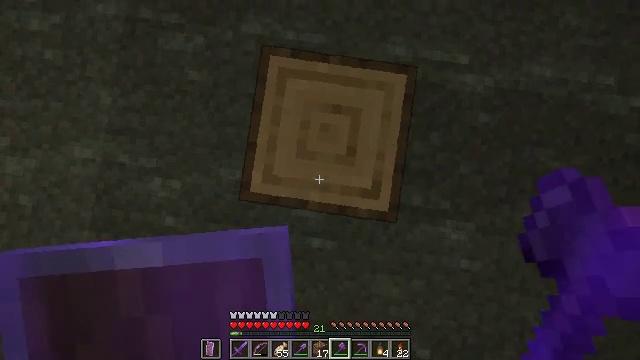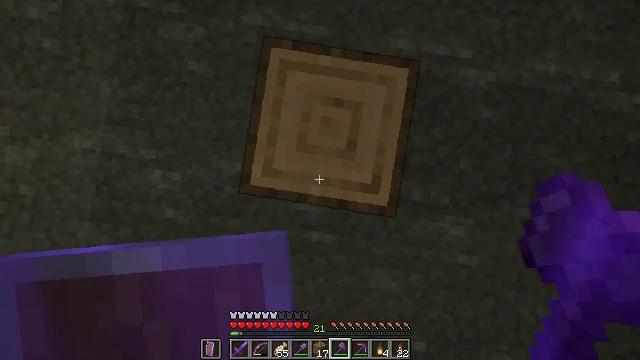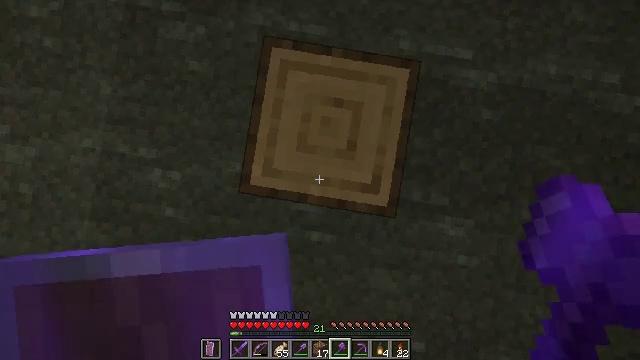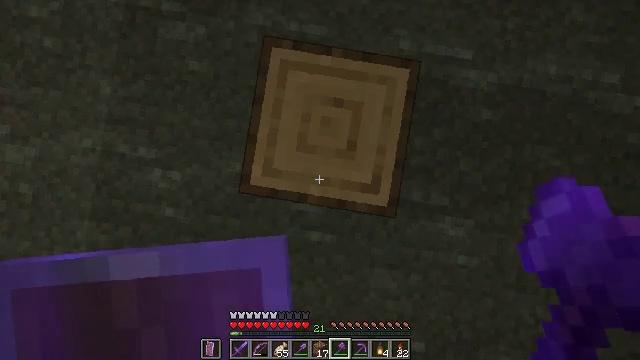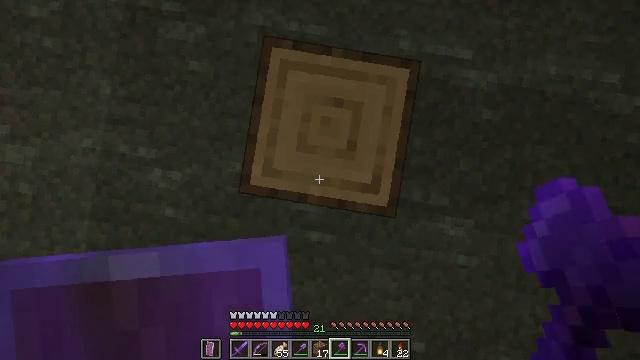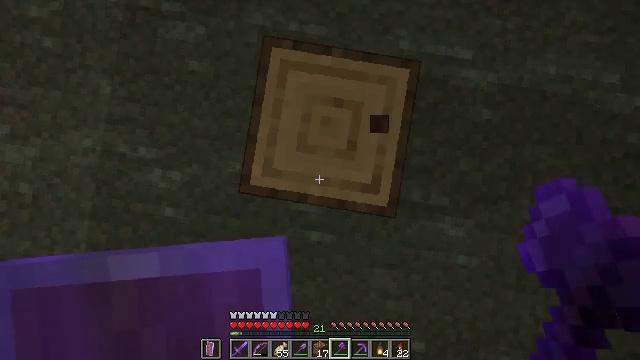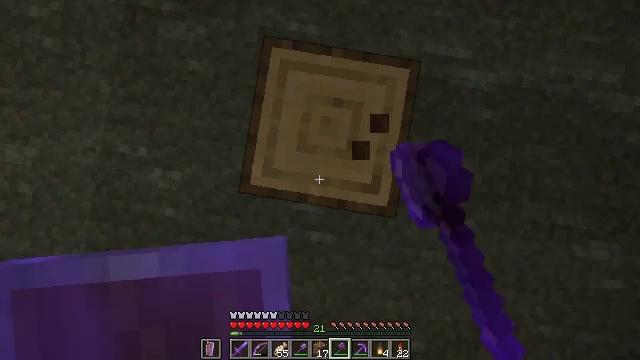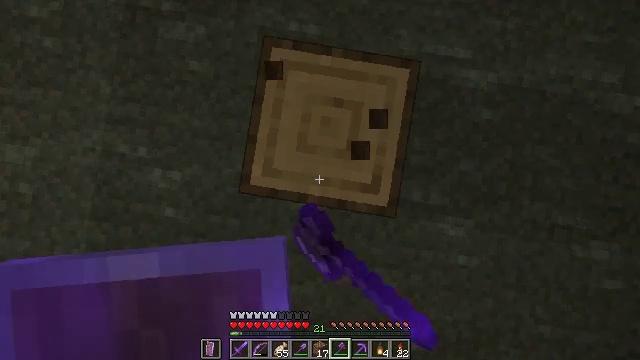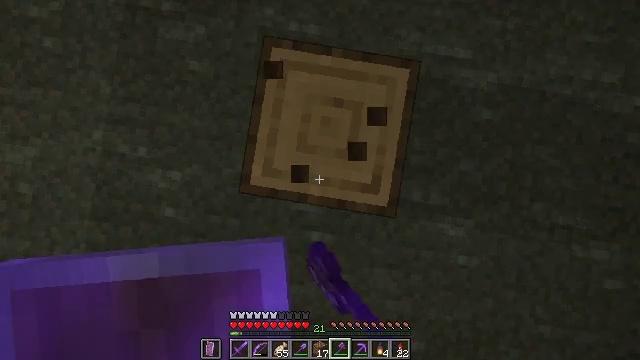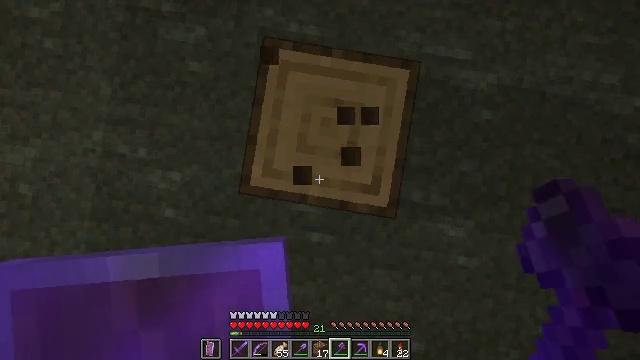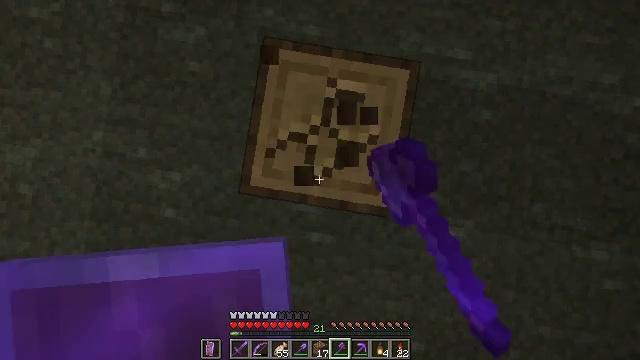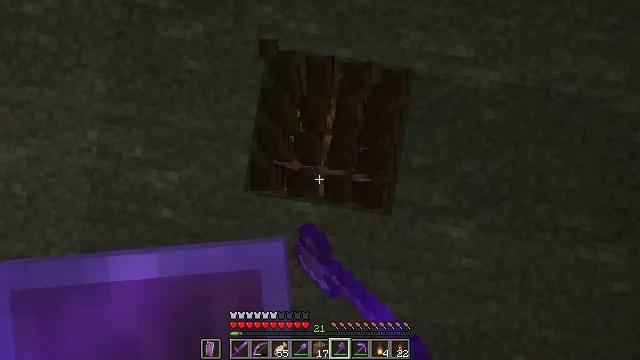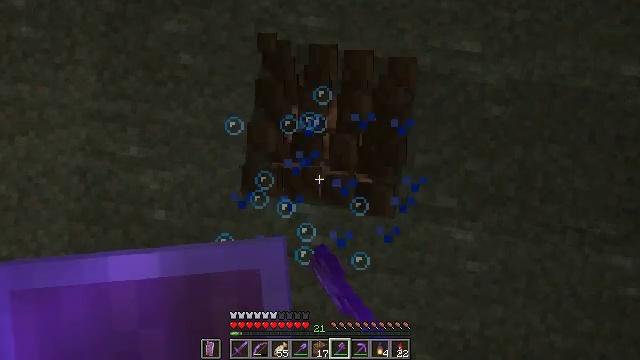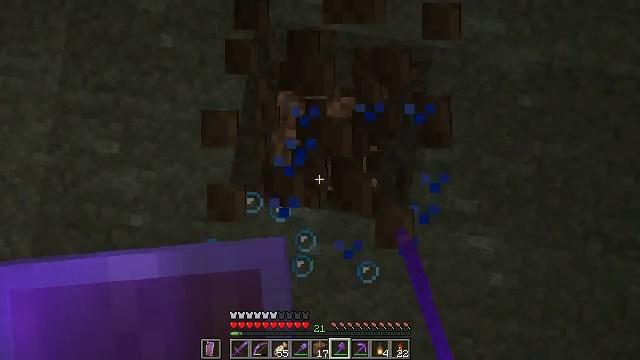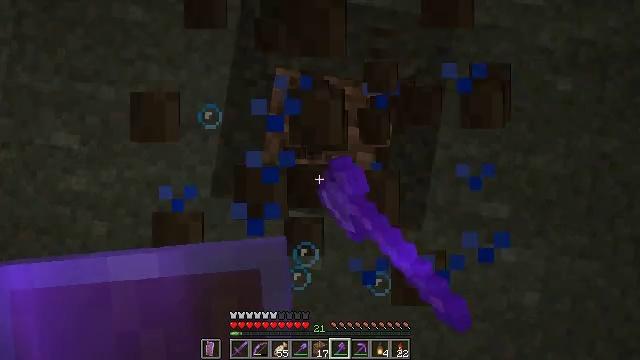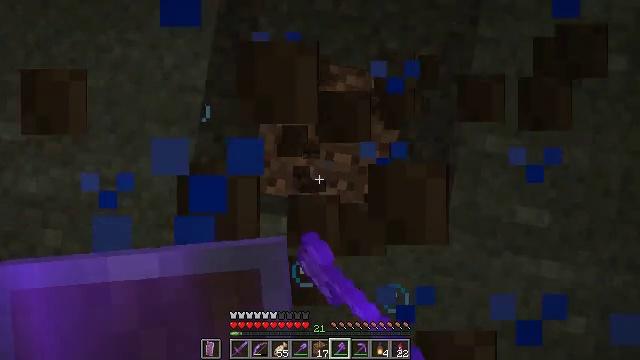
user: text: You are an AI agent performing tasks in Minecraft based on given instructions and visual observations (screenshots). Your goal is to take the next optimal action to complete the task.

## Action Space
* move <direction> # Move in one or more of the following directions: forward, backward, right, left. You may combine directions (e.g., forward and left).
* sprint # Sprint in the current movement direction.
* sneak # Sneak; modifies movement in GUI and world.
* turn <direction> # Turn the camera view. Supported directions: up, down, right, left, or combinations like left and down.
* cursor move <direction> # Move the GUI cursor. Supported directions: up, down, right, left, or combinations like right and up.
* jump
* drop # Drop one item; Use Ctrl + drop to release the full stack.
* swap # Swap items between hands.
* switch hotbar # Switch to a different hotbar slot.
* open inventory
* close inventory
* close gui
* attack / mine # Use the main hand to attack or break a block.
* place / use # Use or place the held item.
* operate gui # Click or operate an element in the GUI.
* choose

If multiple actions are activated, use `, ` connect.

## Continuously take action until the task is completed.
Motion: motion action
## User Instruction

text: Break the tree to get oak logs.
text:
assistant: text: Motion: turn down
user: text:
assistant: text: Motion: turn down
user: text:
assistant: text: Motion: turn down
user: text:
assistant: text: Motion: no_op
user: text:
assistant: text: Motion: attack / mine
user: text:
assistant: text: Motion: attack / mine
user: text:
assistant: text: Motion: attack / mine
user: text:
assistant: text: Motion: attack / mine
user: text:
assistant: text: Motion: attack / mine
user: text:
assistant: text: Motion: attack / mine
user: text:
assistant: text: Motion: attack / mine
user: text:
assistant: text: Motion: attack / mine
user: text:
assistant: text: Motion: attack / mine
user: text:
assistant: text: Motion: attack / mine
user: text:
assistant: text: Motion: attack / mine
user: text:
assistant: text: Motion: attack / mine
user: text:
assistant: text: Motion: attack / mine
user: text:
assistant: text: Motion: turn right and up, attack / mine
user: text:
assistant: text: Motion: turn right and up
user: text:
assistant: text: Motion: turn right and up
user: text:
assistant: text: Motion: turn right and up
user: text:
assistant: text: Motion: turn right and up
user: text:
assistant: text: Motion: turn right and up
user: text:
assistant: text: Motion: turn right and up
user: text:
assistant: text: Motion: move forward
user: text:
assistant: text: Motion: move forward
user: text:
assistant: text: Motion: move forward
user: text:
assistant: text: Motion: move forward
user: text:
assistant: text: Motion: move forward
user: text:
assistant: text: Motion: move forward